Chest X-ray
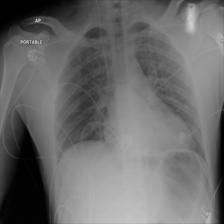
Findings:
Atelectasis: negative
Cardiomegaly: negative
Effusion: negative
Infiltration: negative
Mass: negative
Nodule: negative
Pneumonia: negative
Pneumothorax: negative
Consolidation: negative
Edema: positive
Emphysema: negative
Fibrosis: negative
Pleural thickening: negative
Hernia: negative